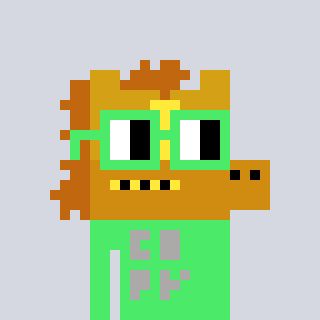
a pixel art character with square light green glasses, a yellow horse-shaped head and a teal-colored body on a cool background